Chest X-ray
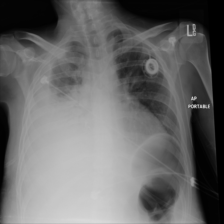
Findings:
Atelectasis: negative
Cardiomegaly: positive
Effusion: positive
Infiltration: negative
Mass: positive
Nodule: negative
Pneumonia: negative
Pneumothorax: negative
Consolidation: positive
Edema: negative
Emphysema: negative
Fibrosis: negative
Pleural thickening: negative
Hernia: negative